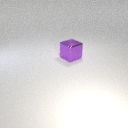
large purple metal cube